Field crop: maize
Growth stage: 2
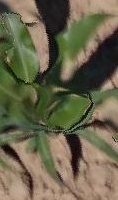
Species: maize